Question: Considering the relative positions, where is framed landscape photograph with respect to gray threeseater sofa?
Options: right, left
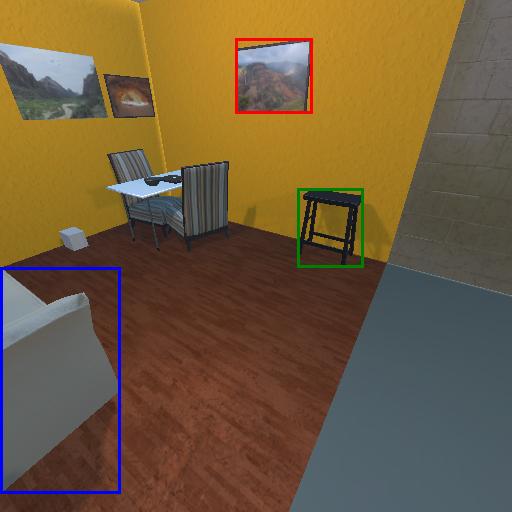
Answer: right